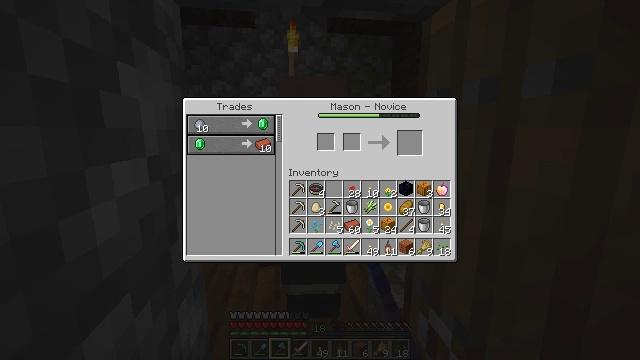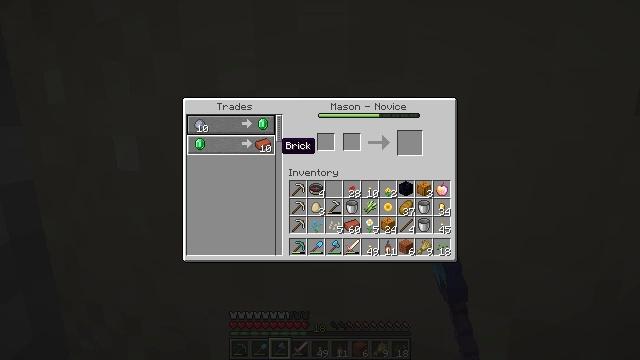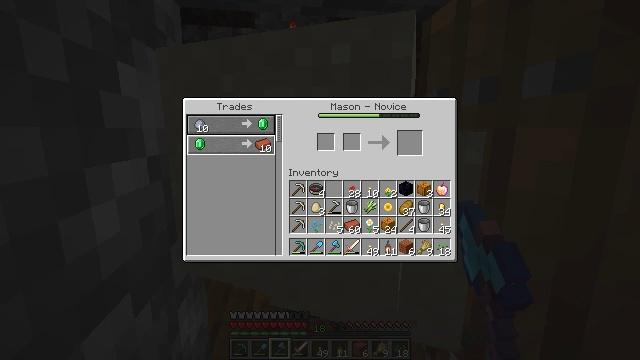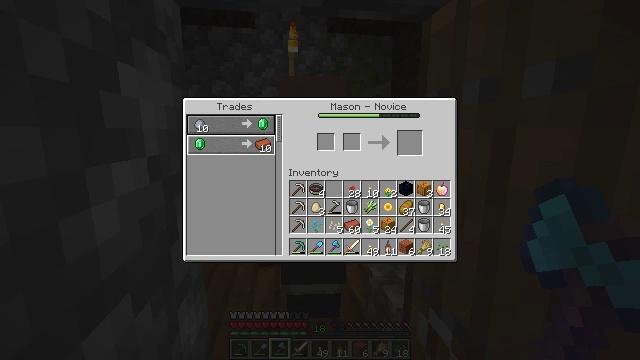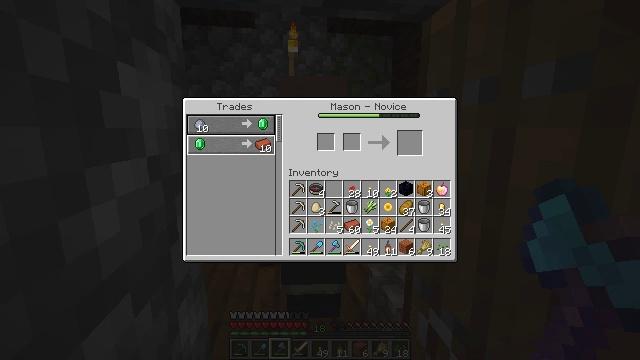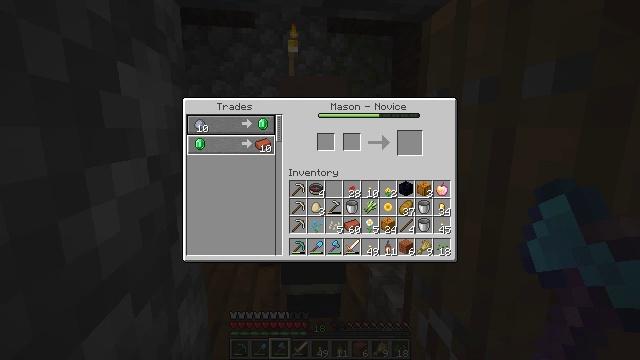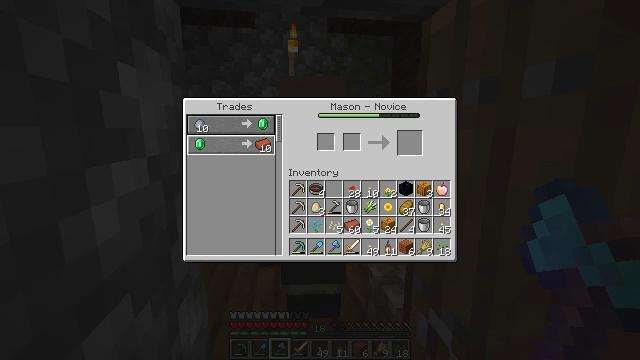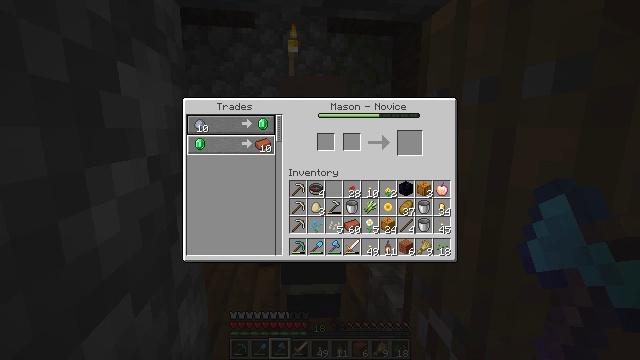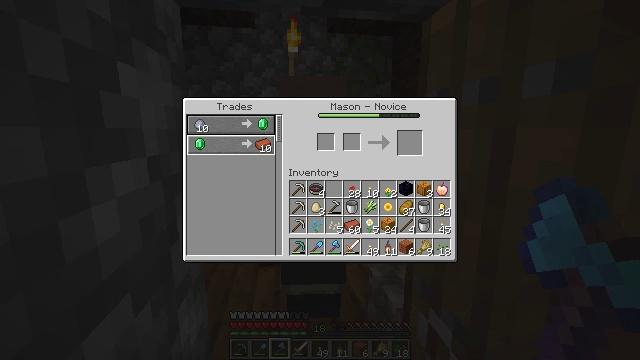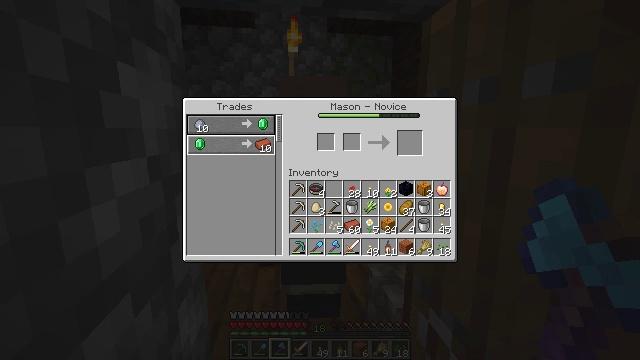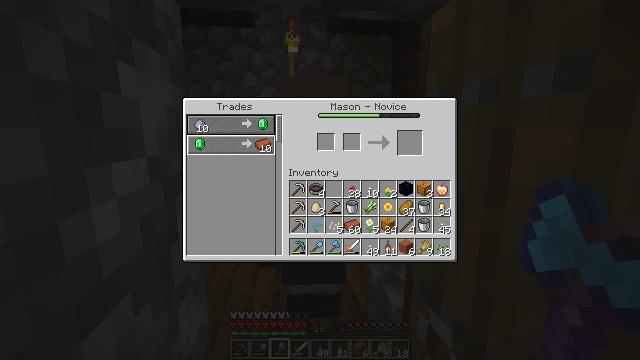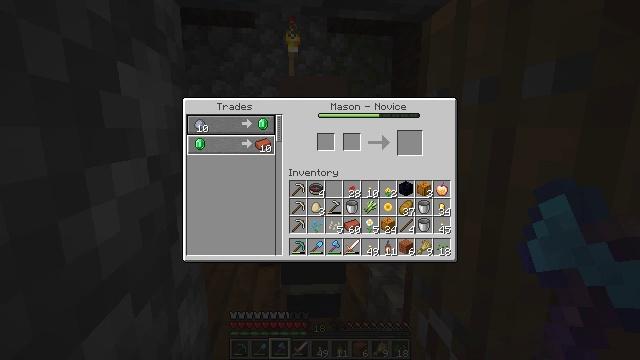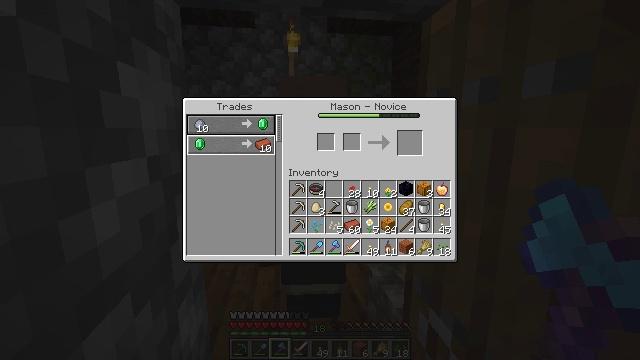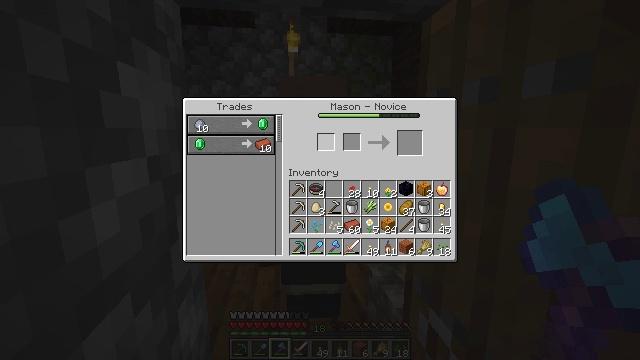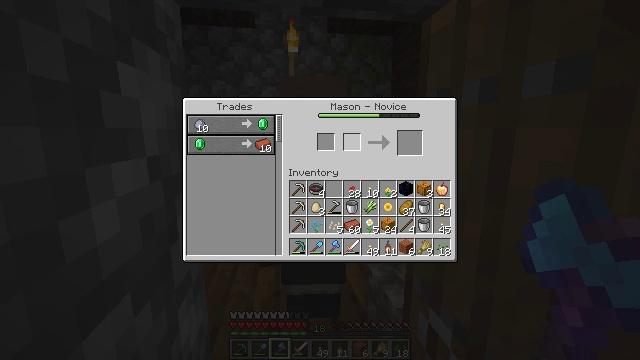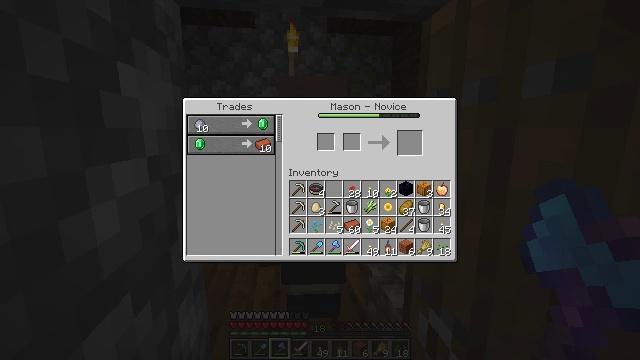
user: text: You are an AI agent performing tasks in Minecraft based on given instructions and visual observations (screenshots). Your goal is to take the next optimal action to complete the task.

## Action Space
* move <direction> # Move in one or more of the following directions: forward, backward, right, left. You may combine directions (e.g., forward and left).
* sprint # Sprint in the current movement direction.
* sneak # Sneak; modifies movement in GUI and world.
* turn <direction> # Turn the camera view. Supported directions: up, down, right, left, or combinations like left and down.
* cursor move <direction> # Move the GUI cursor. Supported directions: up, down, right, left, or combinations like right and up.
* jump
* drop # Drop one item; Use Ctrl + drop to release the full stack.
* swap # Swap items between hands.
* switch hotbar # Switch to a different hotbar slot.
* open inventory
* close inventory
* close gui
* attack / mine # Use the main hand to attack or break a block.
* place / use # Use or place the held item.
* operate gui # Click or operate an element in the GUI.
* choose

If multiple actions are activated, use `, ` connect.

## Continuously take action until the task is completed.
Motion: motion action
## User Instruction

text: Remove acacia planks from the inventory.
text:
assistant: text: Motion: cursor move left, open gui
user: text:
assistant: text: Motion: cursor move left
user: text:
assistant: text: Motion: cursor move left
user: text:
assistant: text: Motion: cursor move left
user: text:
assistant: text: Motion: no_op
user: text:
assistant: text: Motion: no_op
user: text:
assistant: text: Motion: operate gui
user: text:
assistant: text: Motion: operate gui
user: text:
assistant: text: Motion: operate gui
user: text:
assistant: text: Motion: operate gui
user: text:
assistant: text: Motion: no_op
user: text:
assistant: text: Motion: cursor move right
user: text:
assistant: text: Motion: cursor move right
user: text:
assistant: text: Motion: cursor move right
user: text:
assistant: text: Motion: cursor move right
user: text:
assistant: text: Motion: cursor move right
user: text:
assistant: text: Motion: no_op
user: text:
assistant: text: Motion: no_op
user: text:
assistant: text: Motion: no_op
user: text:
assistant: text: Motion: no_op
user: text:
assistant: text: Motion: no_op
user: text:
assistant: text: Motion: no_op
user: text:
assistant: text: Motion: cursor move left
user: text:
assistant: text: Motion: cursor move left
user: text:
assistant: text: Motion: no_op
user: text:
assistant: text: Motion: no_op
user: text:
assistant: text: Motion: no_op
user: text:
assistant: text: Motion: no_op
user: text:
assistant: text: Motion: no_op
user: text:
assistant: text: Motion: no_op